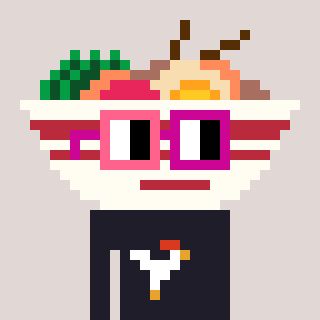
a pixel art character with square pink and red glasses, a noodles-shaped head and a grayscale-colored body on a warm background